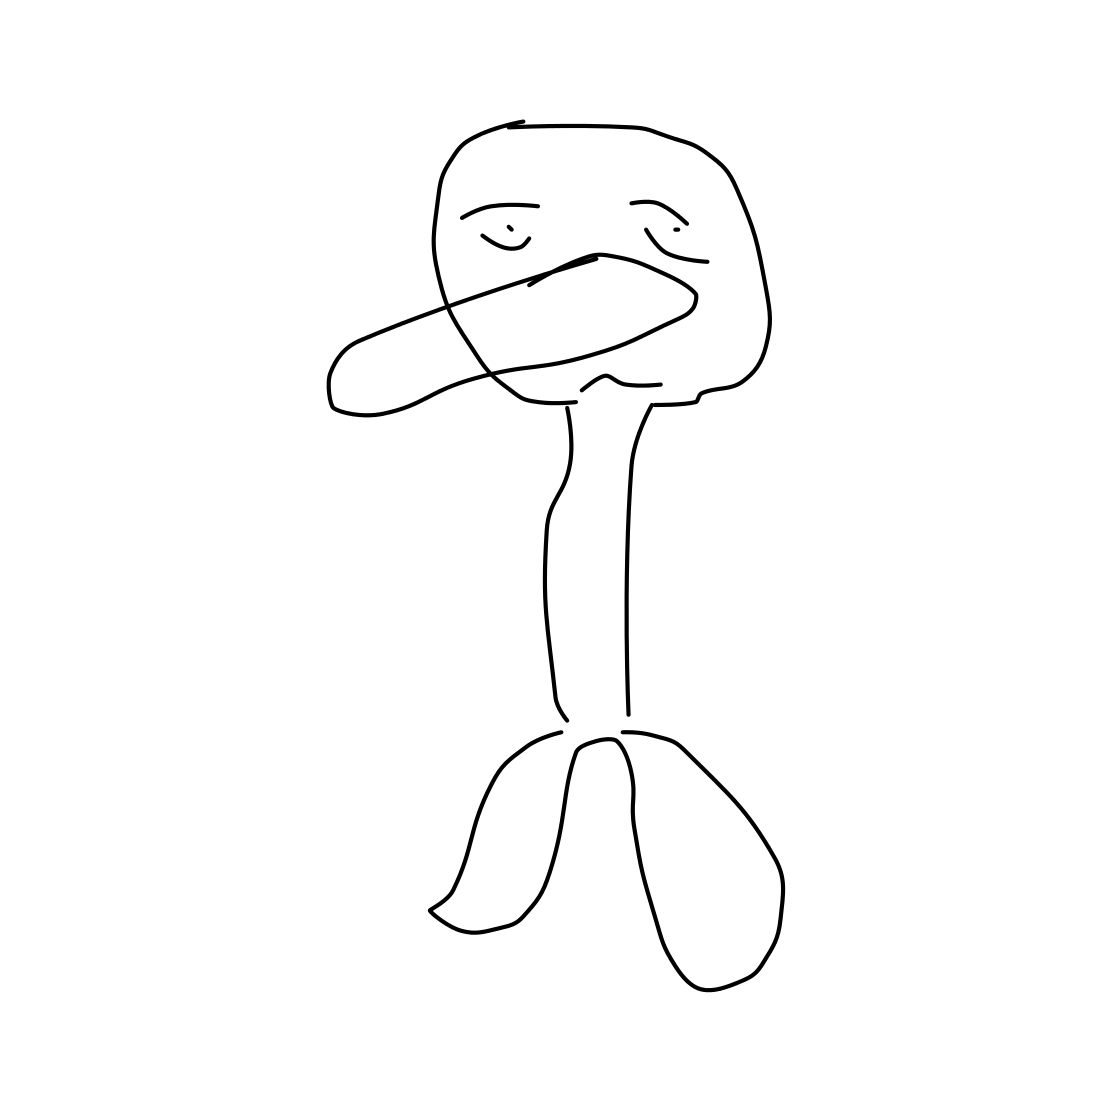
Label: duck